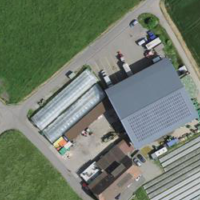
EUNIS habitat code: 55
Species observed at this site:
Plantago major